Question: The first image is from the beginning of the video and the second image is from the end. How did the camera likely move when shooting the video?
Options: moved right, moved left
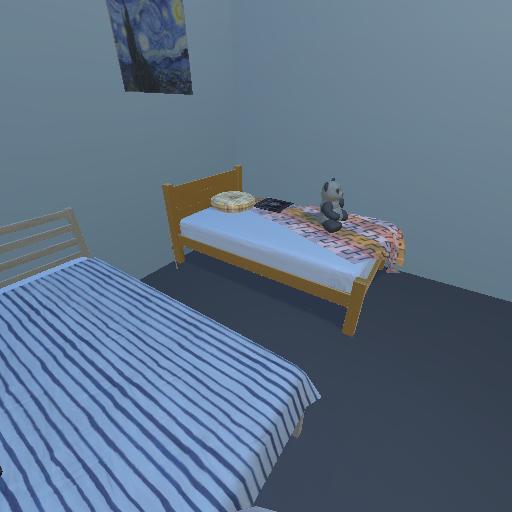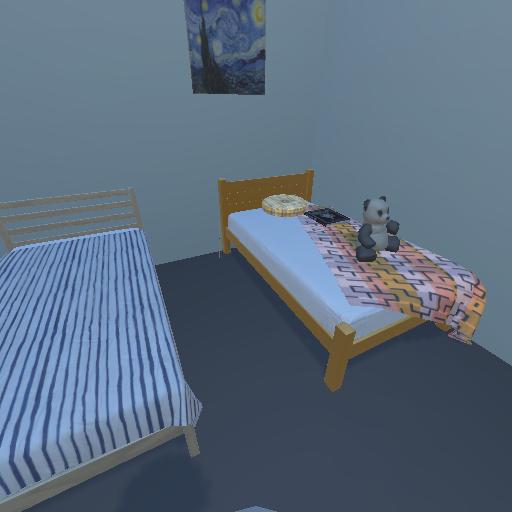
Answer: moved right